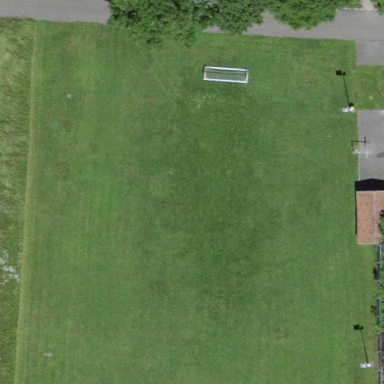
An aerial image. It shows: Grass pitch for leisure activities.